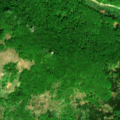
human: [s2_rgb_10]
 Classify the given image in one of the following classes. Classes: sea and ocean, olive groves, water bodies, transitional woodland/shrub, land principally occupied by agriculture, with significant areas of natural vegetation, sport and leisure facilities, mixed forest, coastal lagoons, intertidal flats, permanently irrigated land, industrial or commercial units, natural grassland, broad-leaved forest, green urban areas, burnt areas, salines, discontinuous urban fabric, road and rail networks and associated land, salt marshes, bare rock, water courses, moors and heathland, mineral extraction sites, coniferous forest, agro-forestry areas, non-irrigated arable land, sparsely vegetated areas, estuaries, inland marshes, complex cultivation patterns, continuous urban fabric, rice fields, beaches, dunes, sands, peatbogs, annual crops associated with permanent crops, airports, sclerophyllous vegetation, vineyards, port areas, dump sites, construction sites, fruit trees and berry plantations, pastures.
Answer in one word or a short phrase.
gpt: broad-leaved forest, natural grassland